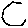
Label: hexagon